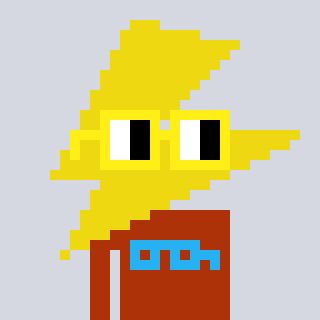
a pixel art character with square yellow glasses, a lightning bolt-shaped head and a hotbrown-colored body on a cool background